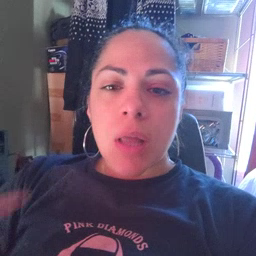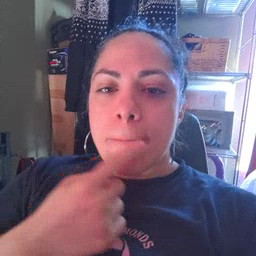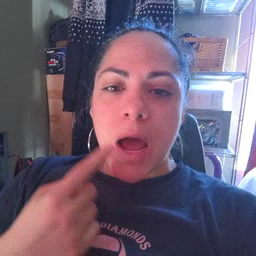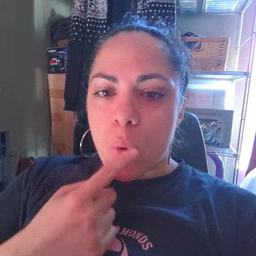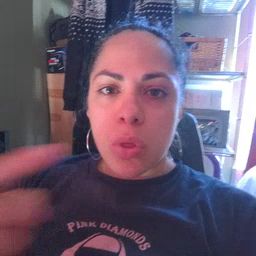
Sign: mouth